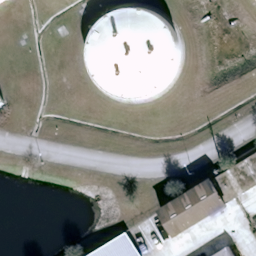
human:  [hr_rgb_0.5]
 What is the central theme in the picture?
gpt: storage tanks